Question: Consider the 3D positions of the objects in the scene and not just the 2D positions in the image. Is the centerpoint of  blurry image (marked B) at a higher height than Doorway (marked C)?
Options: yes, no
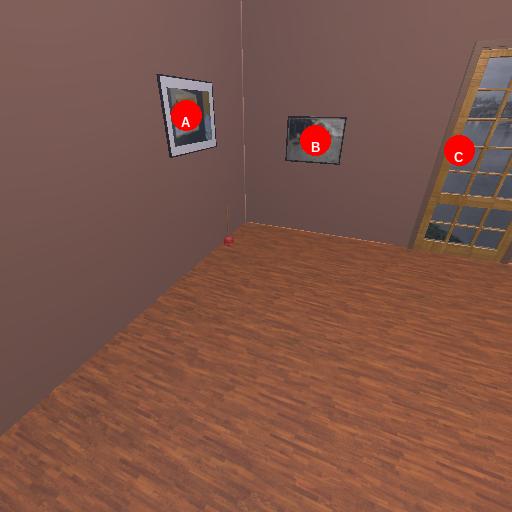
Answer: yes